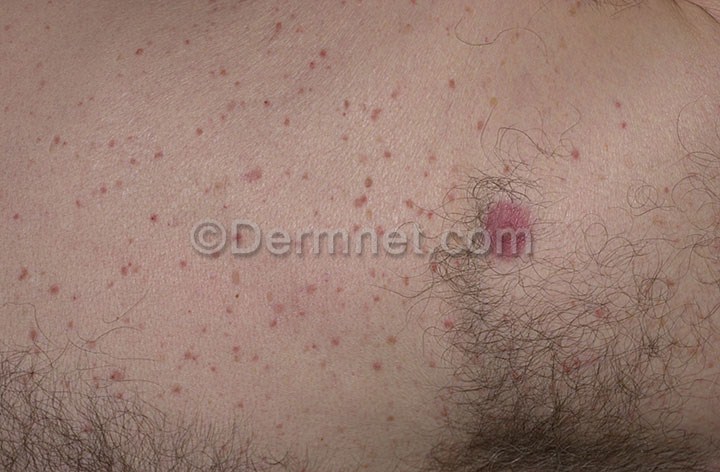
Disease: Bullous Disease Photos